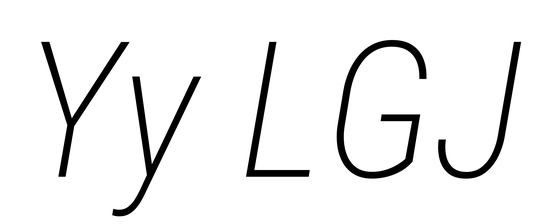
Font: Roboto-Italic_Condensed_ExtraLight_Italic